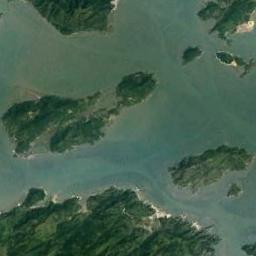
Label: island